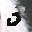
Label: 3